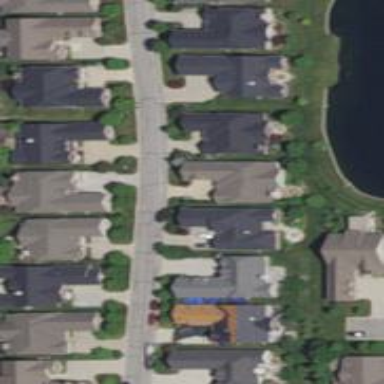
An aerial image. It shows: Residential road.